Question: Here is My Image....

The 'UIDatePicker' seems to not show everything on the screen.
Any solutions on making the font size smaller?
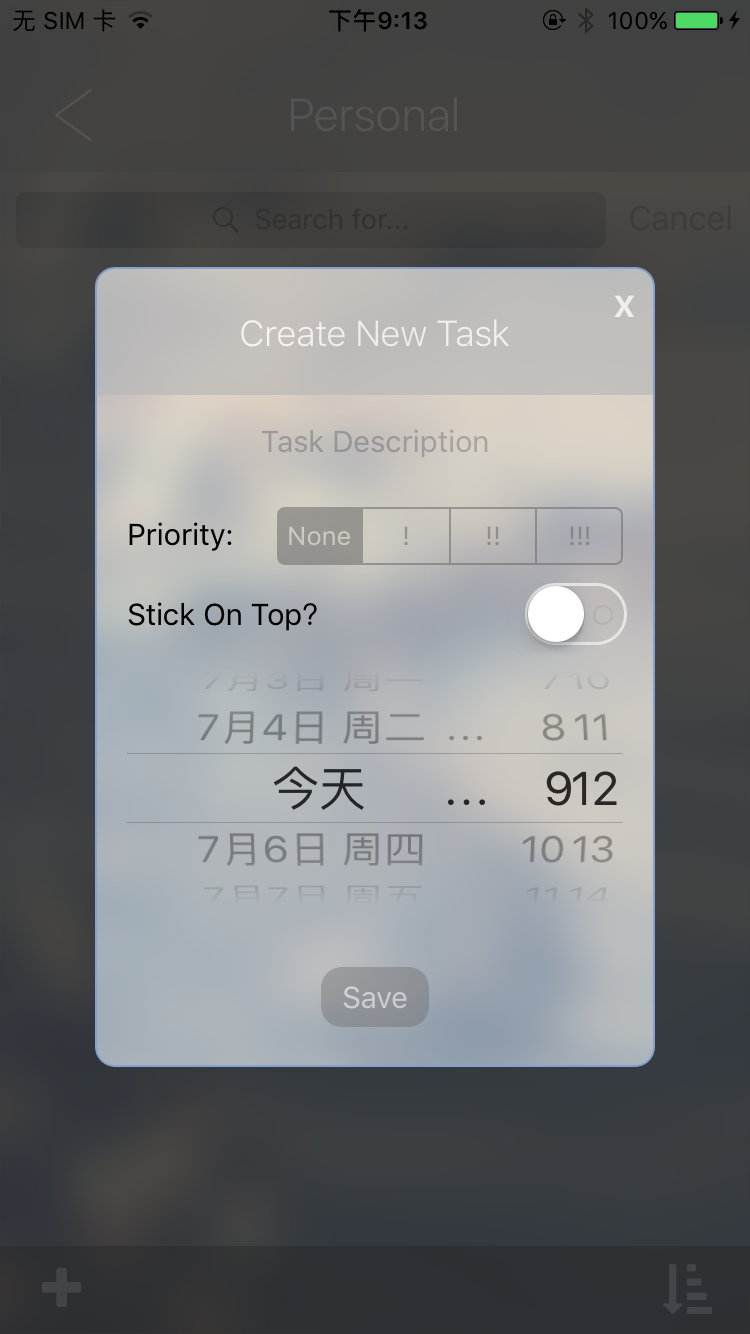
Answer: According to <URL>, I guess we cannot.
> You cannot customize the appearance of date
pickers.
A workaround is you can customize a 'UIPickerView' work as a date picker and then change the font size by using 'UIPickerViewDelegate' something like:
'''
func pickerView(_ pickerView: UIPickerView, viewForRow row: Int, forComponent component: Int, reusing view: UIView?) -> UIView {
var label: UILabel
if let view = view as? UILabel {
label = view
} else {
label = UILabel()
}
label.textColor = .black
label.textAlignment = .center
label.font = UIFont.systemFont(ofSize: 30)
label.text = recheckDayOptions[row].toString()
return label
}
'''